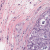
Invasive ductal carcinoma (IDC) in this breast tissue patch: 0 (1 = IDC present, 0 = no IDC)